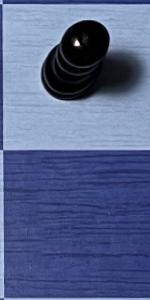
Label: Empty